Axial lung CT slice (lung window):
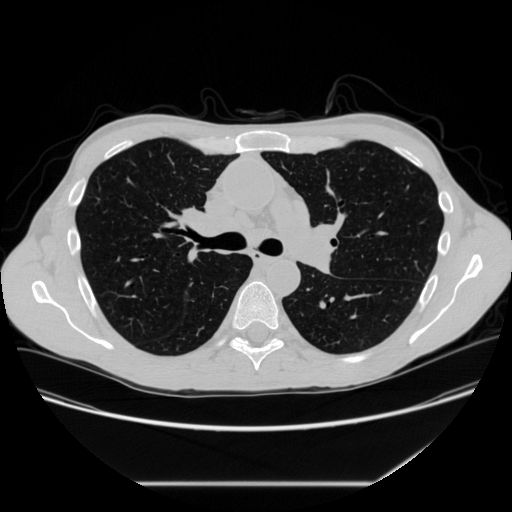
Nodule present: no